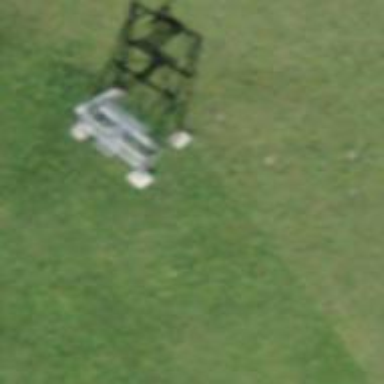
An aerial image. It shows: Pylon used for aerialway.